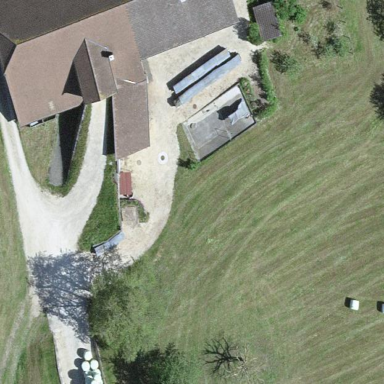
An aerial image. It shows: Farmyard area.